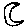
Label: moon